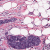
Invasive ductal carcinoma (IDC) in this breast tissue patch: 0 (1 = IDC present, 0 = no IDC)